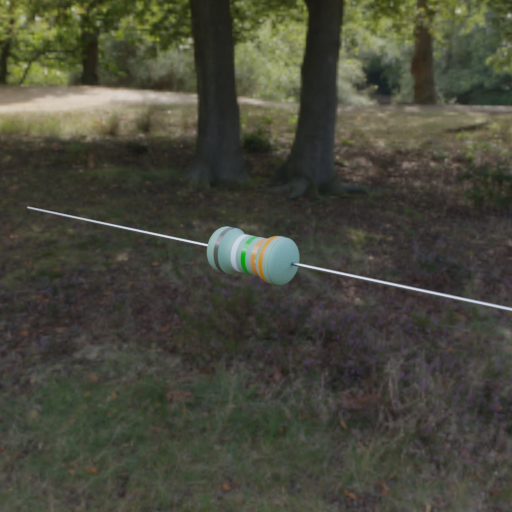
Resistor colour bands (in order): brown, white, green, orange, orange